Field crop: maize
Growth stage: 2
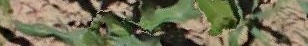
Species: maize